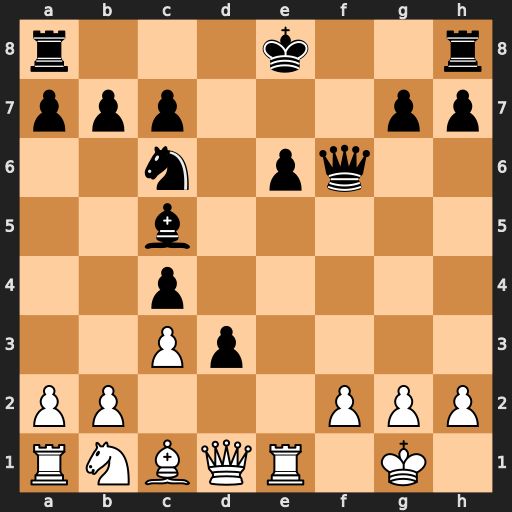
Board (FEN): r3k2r/ppp3pp/2n1pq2/2b5/2p5/2Pp4/PP3PPP/RNBQR1K1
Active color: w
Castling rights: kq
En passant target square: -
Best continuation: Qh5+ g6 Qxc5